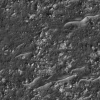
Atmospheric dust classification: not_dusty